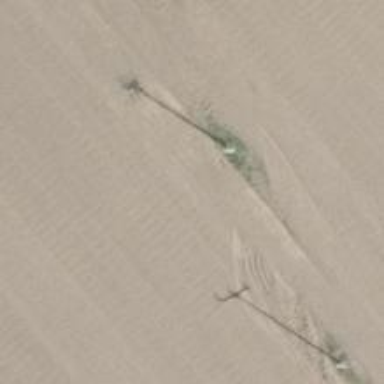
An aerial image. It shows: Power pole.